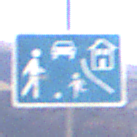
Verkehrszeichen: BeginnVerkehrsberuhigterBereich
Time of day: Midday
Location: Outdoor (Nature)
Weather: Clear
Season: NotSpecified
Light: Natural